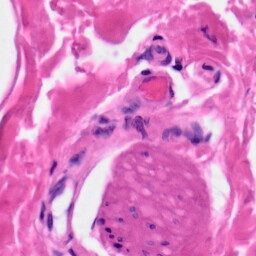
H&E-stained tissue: Skin